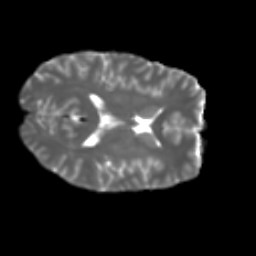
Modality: T2w
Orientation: axial
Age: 27
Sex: male
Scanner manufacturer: ge
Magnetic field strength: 3 T
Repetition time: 7.8 s
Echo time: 0.0606 s